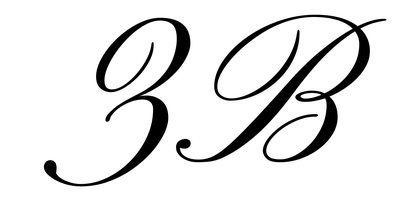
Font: PinyonScript-Regular